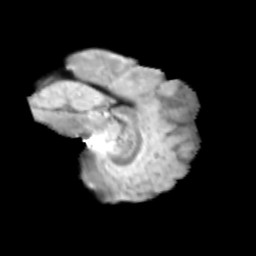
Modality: T2w
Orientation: sagittal
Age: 12
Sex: female
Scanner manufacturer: siemens
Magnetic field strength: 3 T
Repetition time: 3.8 s
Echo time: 0.07 s